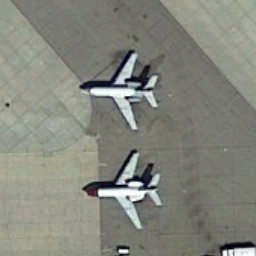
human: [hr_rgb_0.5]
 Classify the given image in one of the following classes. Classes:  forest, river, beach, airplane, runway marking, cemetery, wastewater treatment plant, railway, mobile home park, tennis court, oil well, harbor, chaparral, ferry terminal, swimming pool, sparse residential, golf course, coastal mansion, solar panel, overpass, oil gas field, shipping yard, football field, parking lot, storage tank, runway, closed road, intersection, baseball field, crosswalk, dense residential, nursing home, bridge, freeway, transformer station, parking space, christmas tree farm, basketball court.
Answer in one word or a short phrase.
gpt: airplane